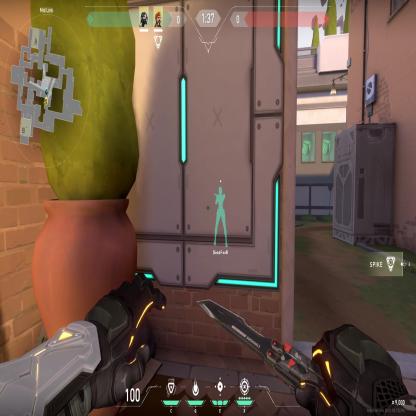
Label: teammate